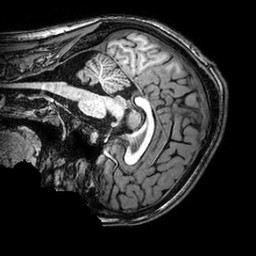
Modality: T1w
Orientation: sagittal
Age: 27
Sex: female